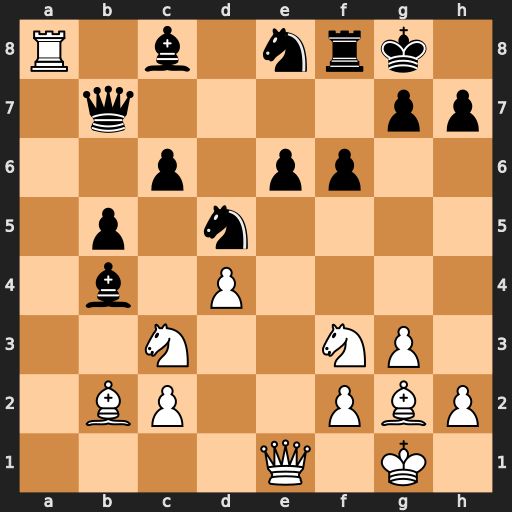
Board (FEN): R1b1nrk1/1q4pp/2p1pp2/1p1n4/1b1P4/2N2NP1/1BP2PBP/4Q1K1
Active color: w
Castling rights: -
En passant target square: -
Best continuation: Rxc8 Qxc8 Nxd5 cxd5 Qxb4